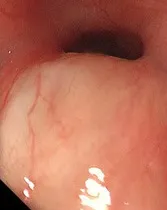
Endoscopic appearance of the esophagus. (a) Endoscope insertion: Severe stenosis due to extramural compression of the posterior wall is identified in the middle thoracic esophagus.
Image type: endoscopy (airway_endoscopy)